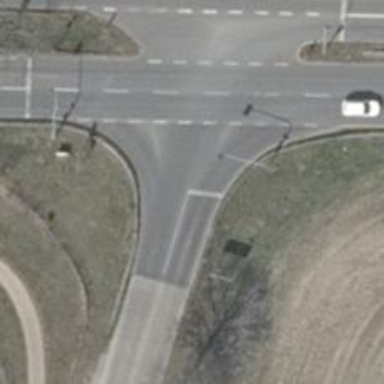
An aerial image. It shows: Tertiary road with asphalt surface and lane markings.